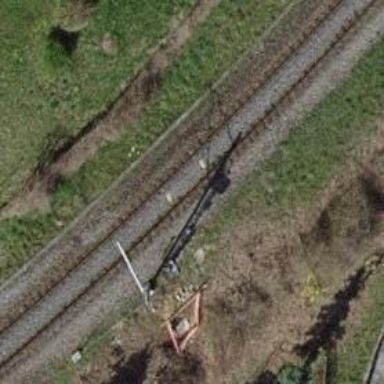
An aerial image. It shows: Railway signal.